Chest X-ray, AP view. Patient: 59 years old, sex M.
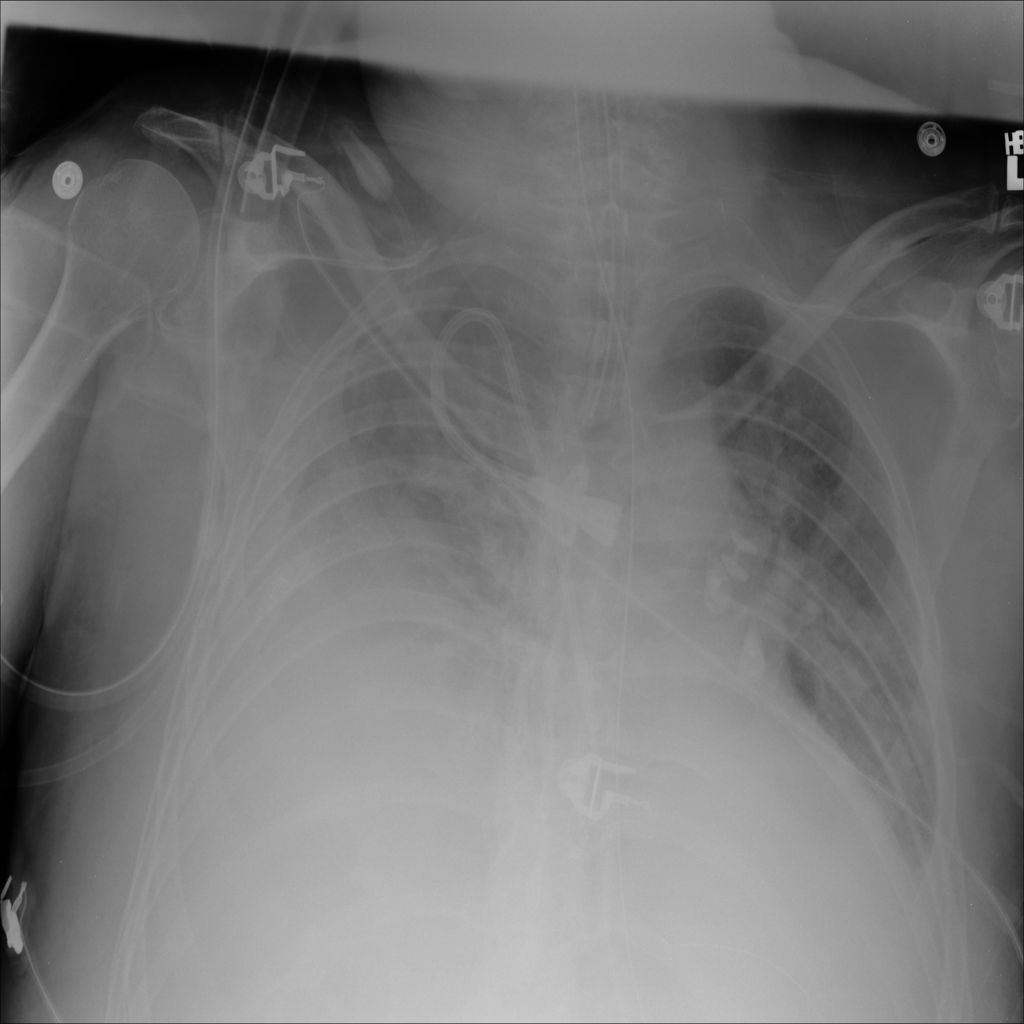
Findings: Consolidation